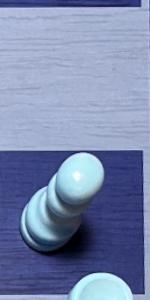
Label: Pawn_White